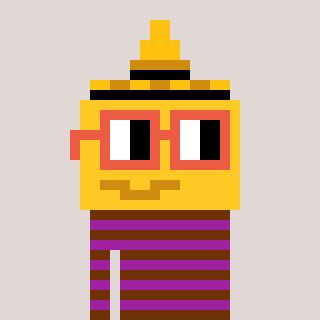
a pixel art character with square orange glasses, a mustard-shaped head and a magenta-colored body on a warm background